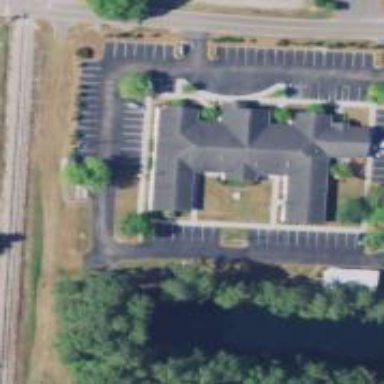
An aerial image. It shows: Healthcare clinic.